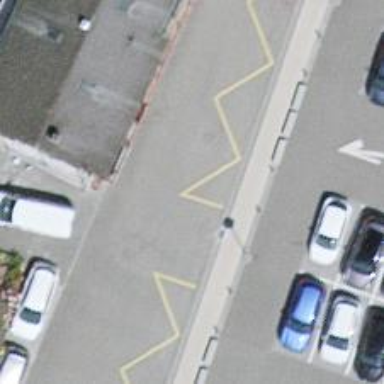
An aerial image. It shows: Bus stop with platform for public transport.